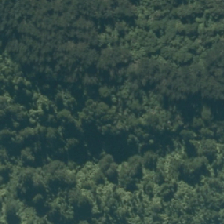
Land cover: indigenous_forest